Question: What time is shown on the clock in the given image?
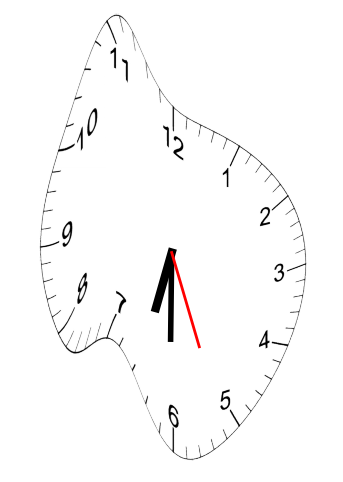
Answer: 06:30:26